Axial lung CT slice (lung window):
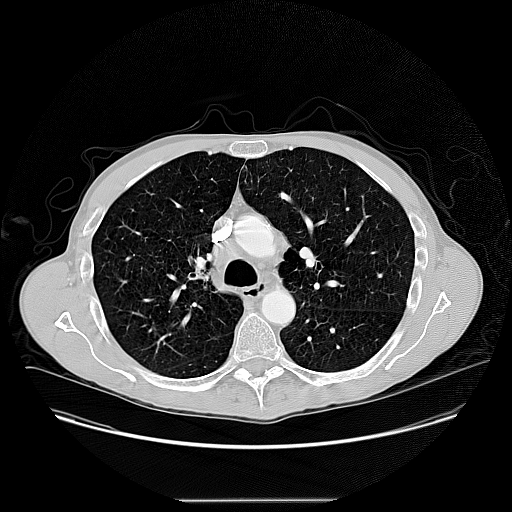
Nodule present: no